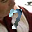
Label: 7